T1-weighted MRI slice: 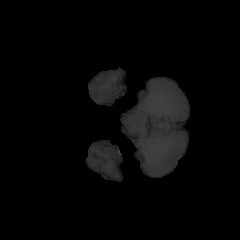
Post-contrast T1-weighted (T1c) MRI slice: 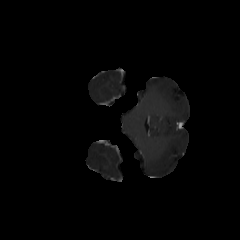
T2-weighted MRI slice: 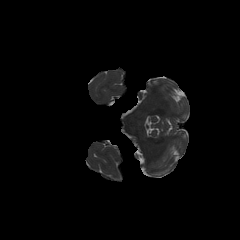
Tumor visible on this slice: no